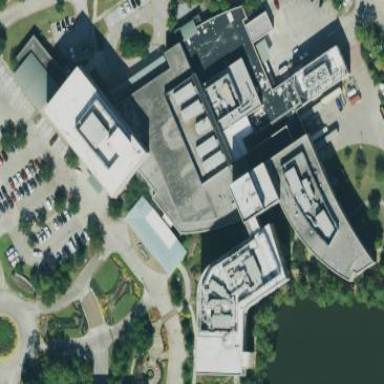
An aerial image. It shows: Hospital building.